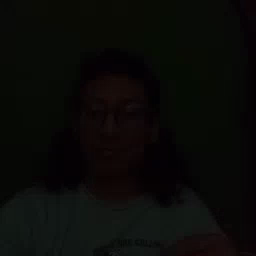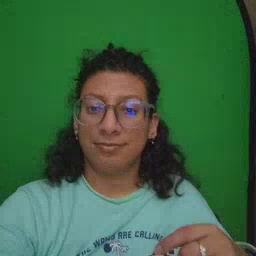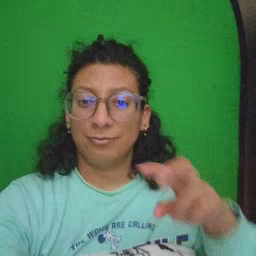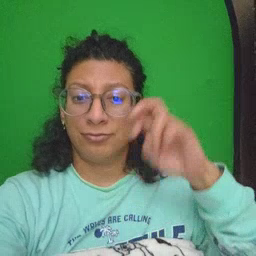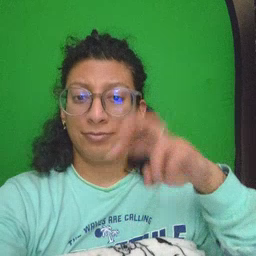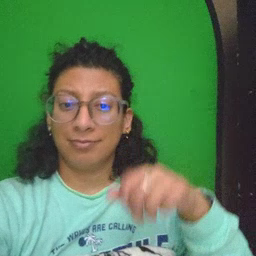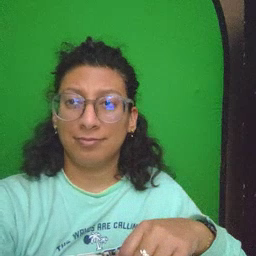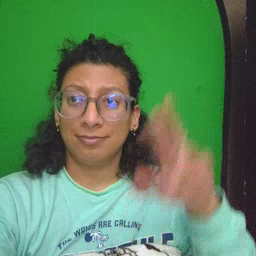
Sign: jump